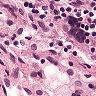
Metastatic tissue present: no